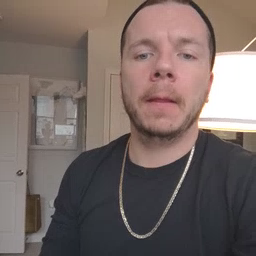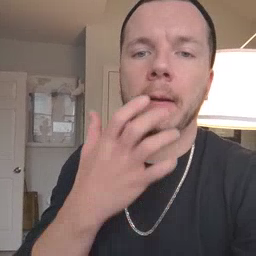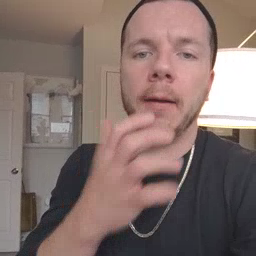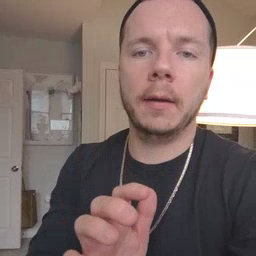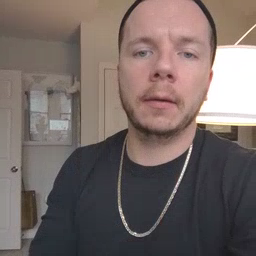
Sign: hot